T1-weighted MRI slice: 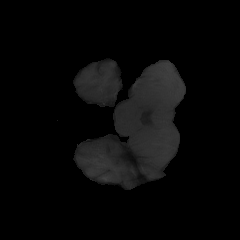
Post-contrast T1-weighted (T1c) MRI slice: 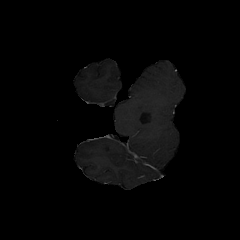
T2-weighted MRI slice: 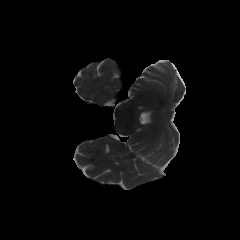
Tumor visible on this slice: no